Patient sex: F
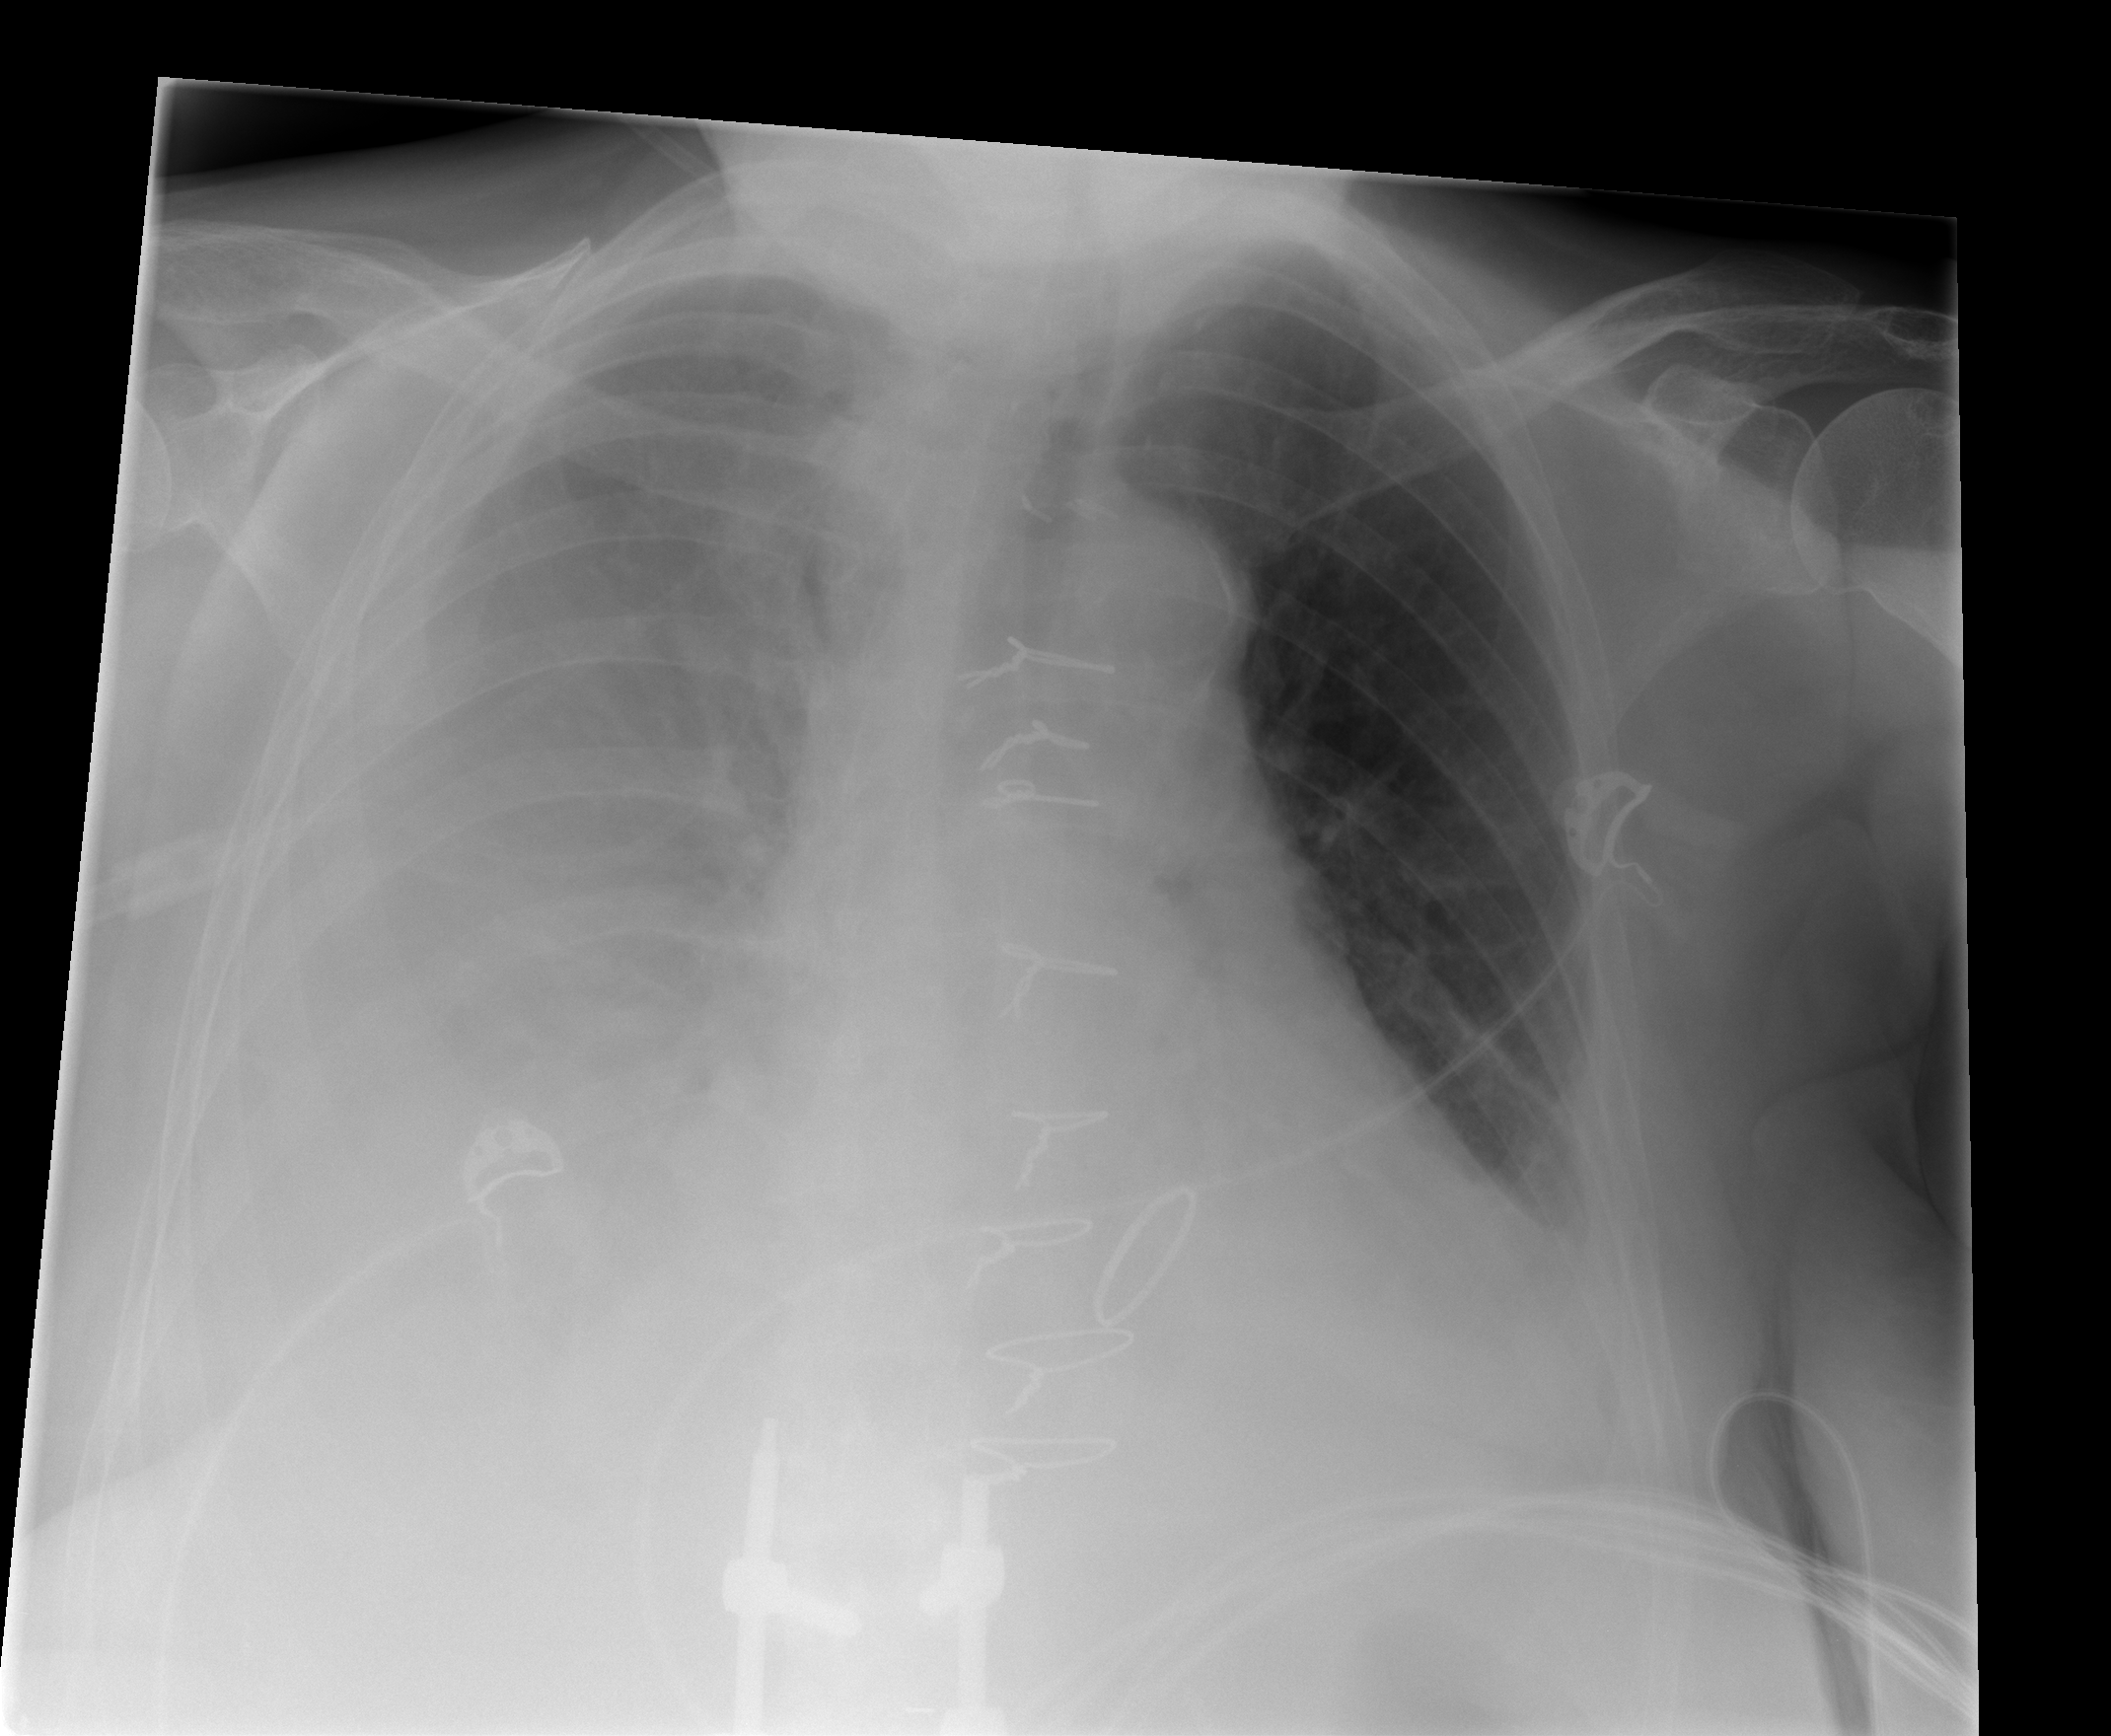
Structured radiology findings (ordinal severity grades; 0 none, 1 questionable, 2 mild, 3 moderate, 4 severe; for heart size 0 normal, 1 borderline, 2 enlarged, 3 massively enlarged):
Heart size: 2
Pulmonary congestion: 0
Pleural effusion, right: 3
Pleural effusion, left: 2
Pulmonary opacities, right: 0
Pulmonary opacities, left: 0
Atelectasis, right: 3
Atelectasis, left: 2